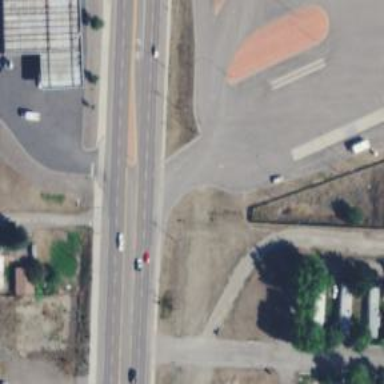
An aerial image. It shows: Unmarked crossing on footway.